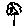
Label: flower